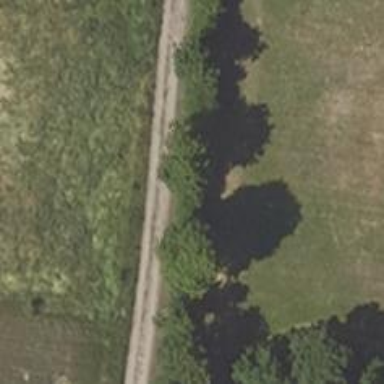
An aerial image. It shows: Row of deciduous broadleaved trees.